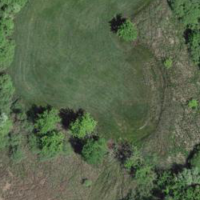
EUNIS habitat code: 25
Species observed at this site:
Phalacrocorax carbo